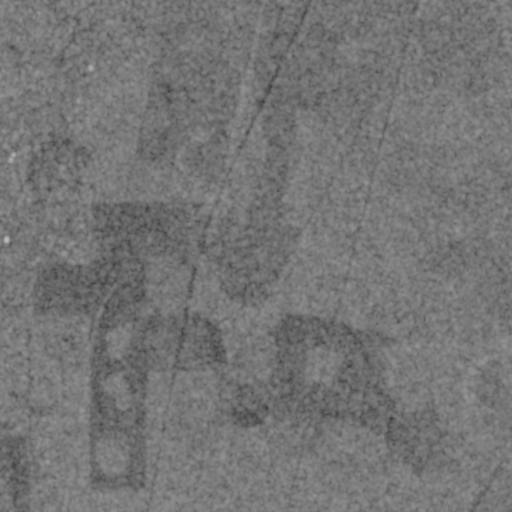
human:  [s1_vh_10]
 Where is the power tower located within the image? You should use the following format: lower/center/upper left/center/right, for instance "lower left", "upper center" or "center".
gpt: The power tower is located in the lower right of the image.
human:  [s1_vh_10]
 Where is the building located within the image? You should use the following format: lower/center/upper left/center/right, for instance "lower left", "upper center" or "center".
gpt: The building is located in the upper left of the image.
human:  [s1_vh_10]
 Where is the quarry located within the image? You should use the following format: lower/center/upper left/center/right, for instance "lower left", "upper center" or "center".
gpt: There is no quarry in the image.

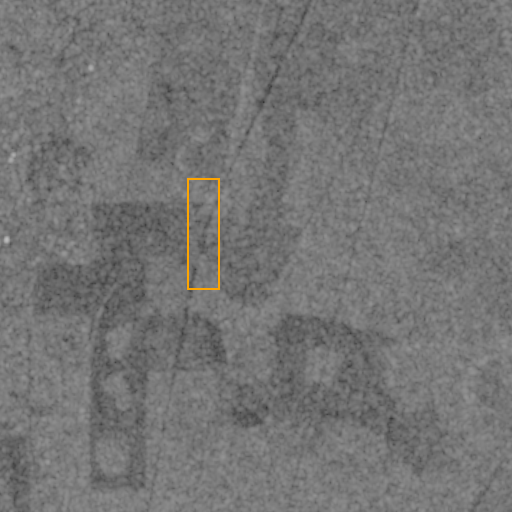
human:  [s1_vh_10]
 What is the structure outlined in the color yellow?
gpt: There is no yellow outline.
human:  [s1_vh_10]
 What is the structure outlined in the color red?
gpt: There is no structure outlined in red.